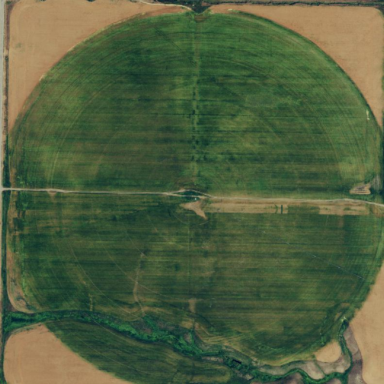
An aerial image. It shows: Farmland with pivot irrigation system.